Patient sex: M
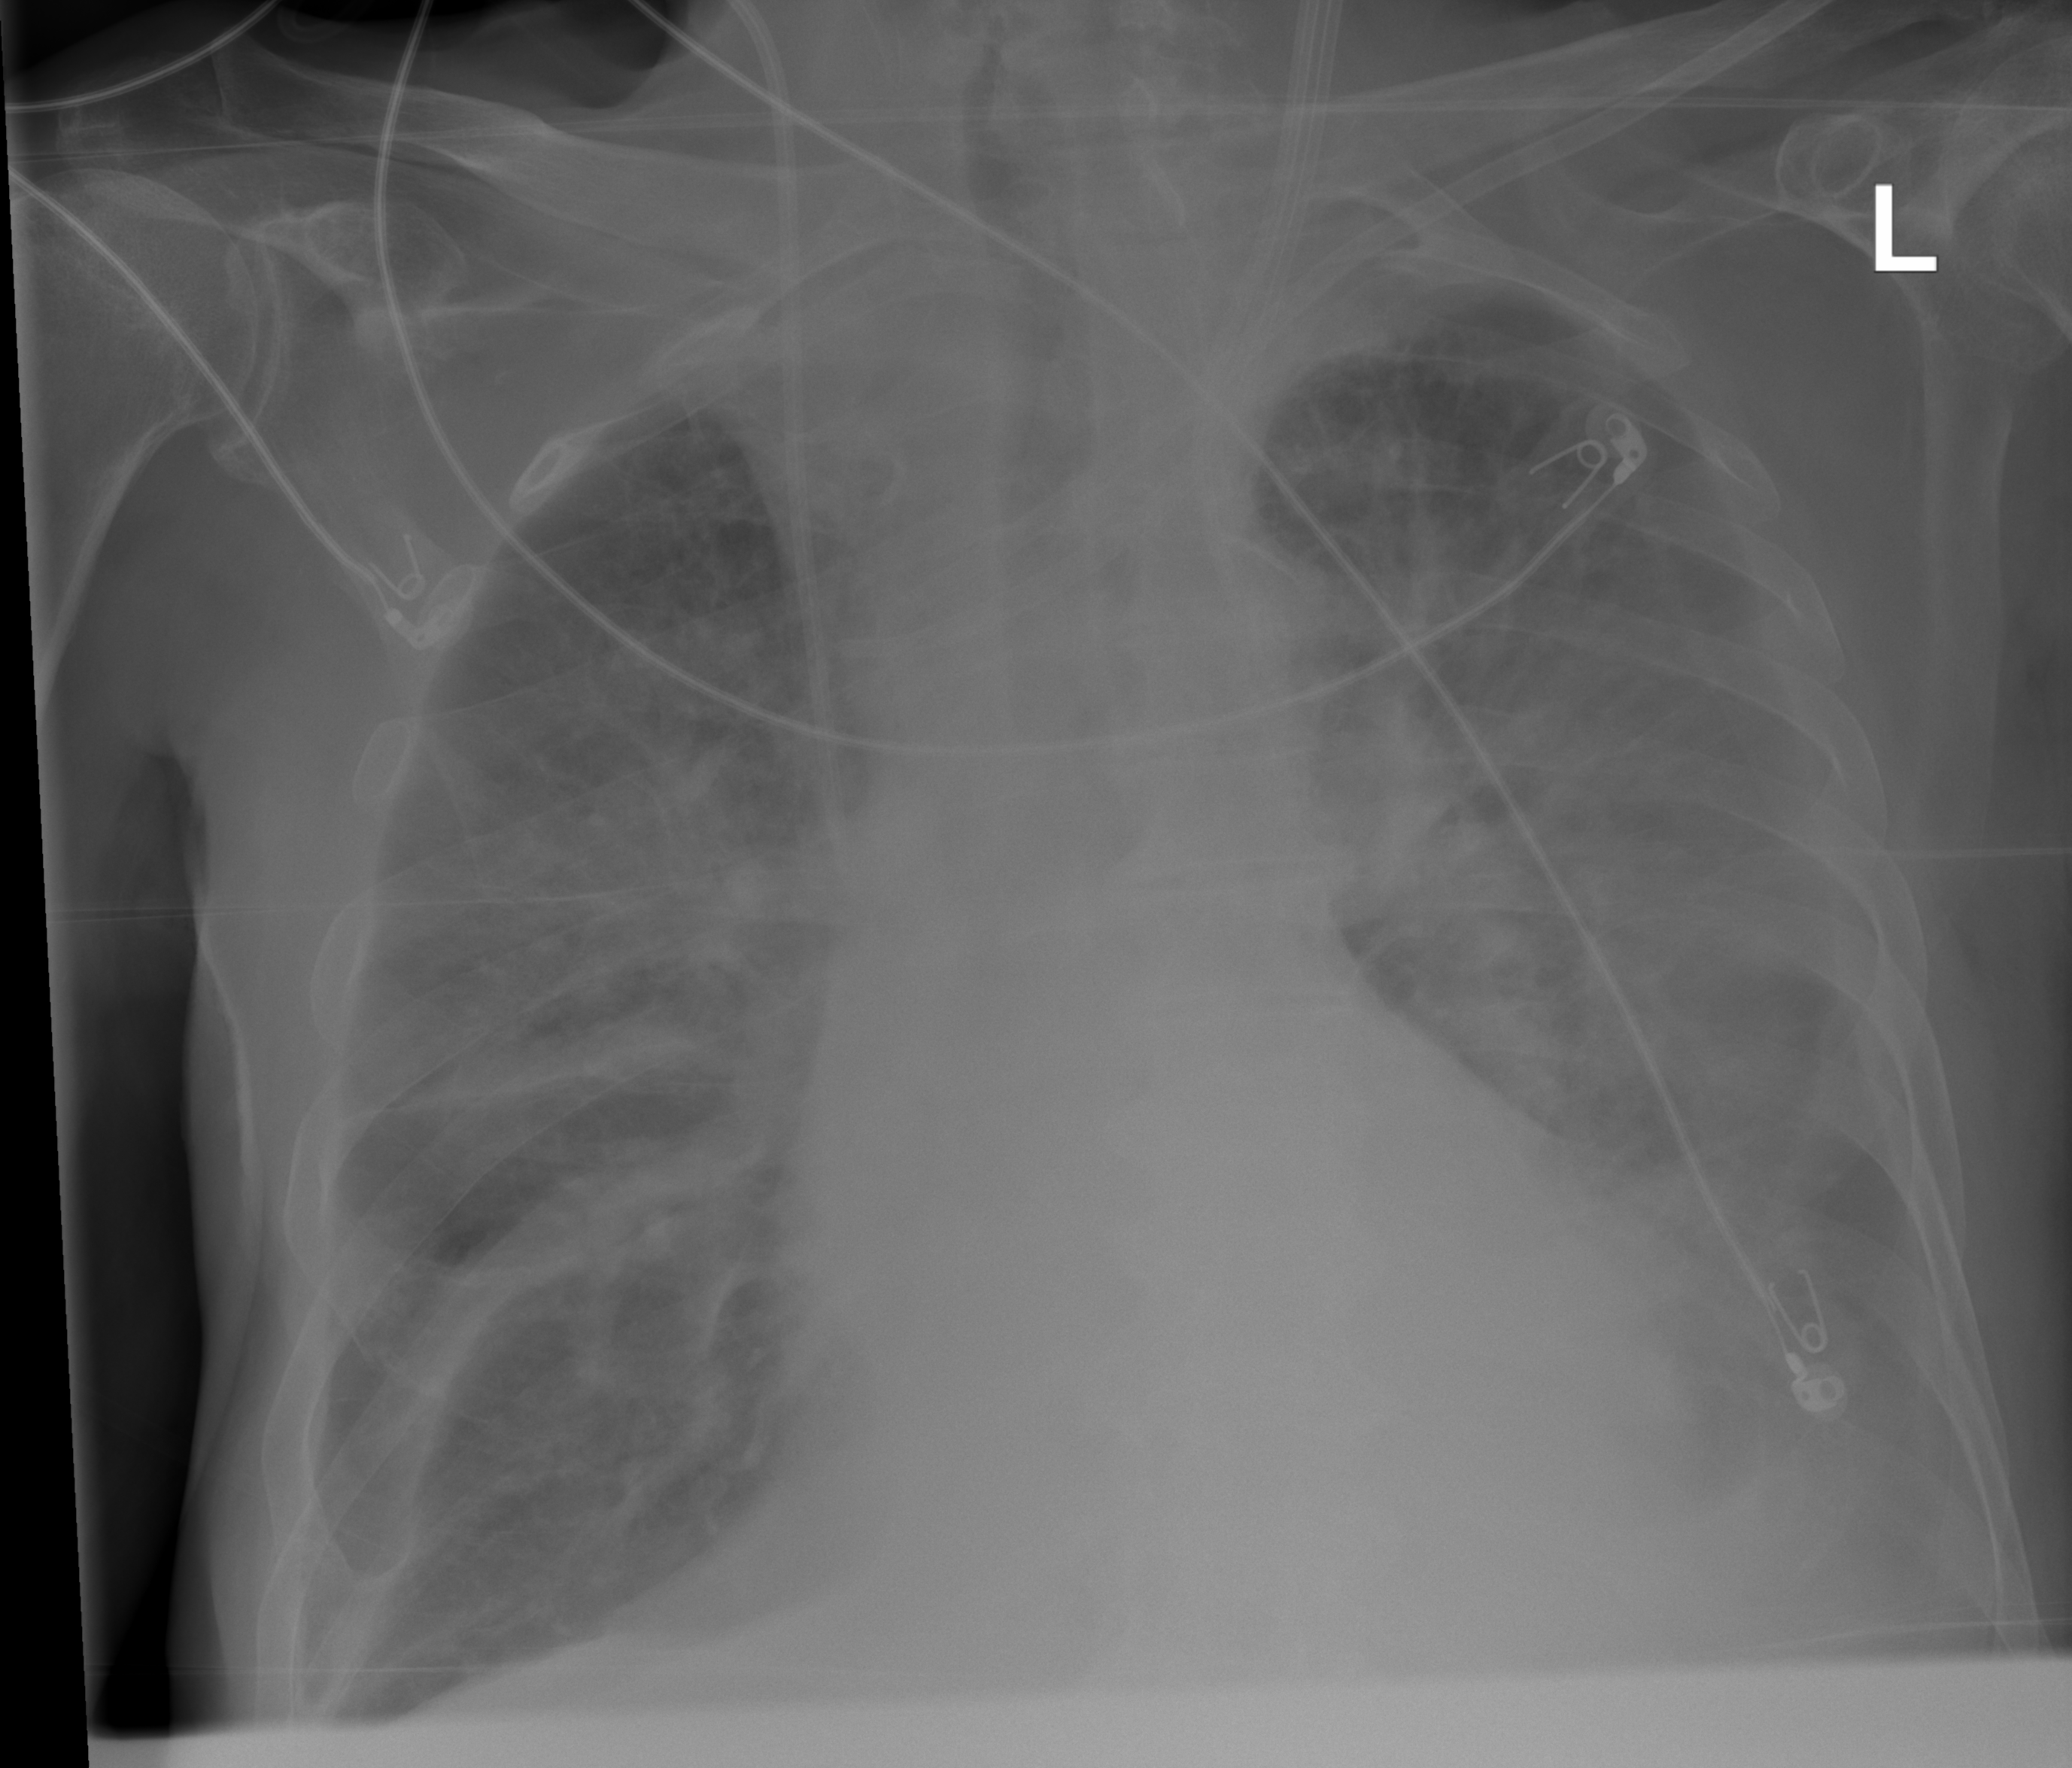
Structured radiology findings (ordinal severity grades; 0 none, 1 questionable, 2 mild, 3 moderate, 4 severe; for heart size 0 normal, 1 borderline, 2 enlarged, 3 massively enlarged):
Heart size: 2
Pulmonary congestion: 3
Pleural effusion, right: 0
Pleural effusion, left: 3
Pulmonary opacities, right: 0
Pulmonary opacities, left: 0
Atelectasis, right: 2
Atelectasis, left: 2